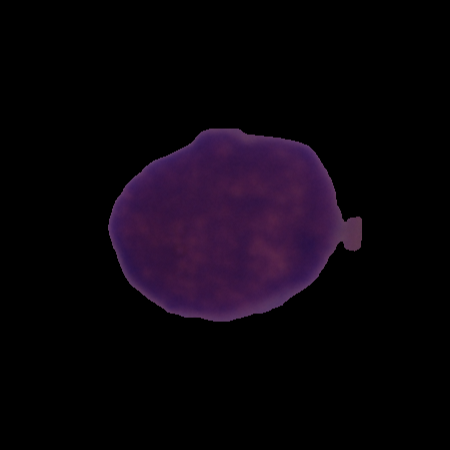
Label: cancer